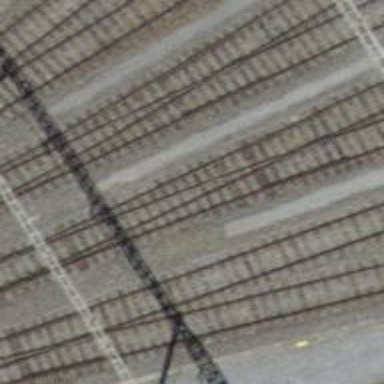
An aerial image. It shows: Railway yard with electrified tracks and single track.